Question: I'm investigating a little bit on how Objective-C language is mapped into Assembl. I've started from a tutorial found at <URL>.
The code snippet under analysis is the following.
'''
void fooFunction() {
int add = addFunction(12, 34);
printf("add = %i", add);
}
'''
It is translated into
'''
_fooFunction:
@ 1:
push {r7, lr}
@ 2:
movs r0, #12
movs r1, #34
@ 3:
mov r7, sp
@ 4:
bl _addFunction
@ 5:
mov r1, r0
@ 6:
movw r0, :lower16:(L_.str-(LPC1_0+4))
movt r0, :upper16:(L_.str-(LPC1_0+4))
LPC1_0:
add r0, pc
@ 7:
blx _printf
@ 8:
pop {r7, pc}
'''
About the assembly code, I cannot understand the following two points
-> Comment @1
The author says that 'push' decrements the stack by 8 byte since 'r7' and 'lr' are of 4byte each. Ok. But he also says that . What does it mean?
-> Comment @6
'''
movw r0, :lower16:(L_.str-(LPC1_0+4))
movt r0, :upper16:(L_.str-(LPC1_0+4))
'''
The author says the that 'r0' will hold the address of the '"add = %i"' (that can be find in the data segment) but I don't really get how the memory layout looks like. Why does he represent the difference 'L_.str-(LPC1_0+4)' with the dotted black line and not with red one (drawn by me).

Any clarifications will be appreciated.
I'm missing the concept of pushing 'r7' onto the stack. What does mean to push that value and what does it contain?
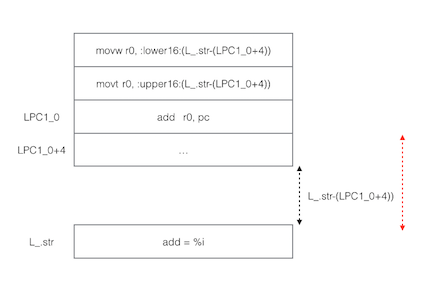
Answer: > But he also says that the two values are stored with the one
instruction. What does it mean?
That the single 'push' instruction will put both values onto the stack.
> Why does he represent the difference L_.str-(LPC1_0+4)
Because the 'add r0, pc' implicitly adds 4 bytes more. To quote the <URL>:
'''
Add an immediate constant to the value from sp or pc, and place the result into a low register.
Syntax: ADD Rd, Rp, #expr
where:
Rd is the destination register. Rd mustbe in the range r0-r7.
Rp is either sp or pc.
expr is an expression that evaluates (at assembly time) to a multiple of 4 in the range 0-1020.
If Rp is the pc, the value used is: (the address of the current instruction + 4) AND &FFFFFFFC.
'''